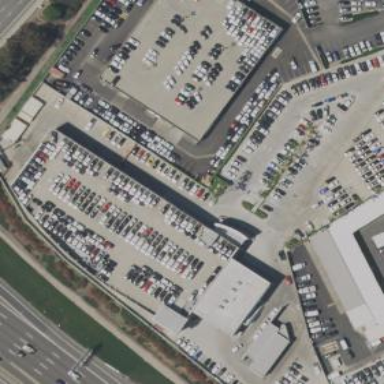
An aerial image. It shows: Multi-storey parking building.